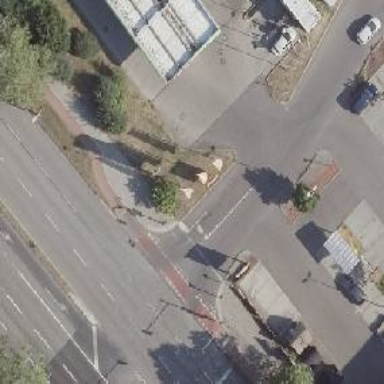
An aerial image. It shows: Road with traffic signals at crossing.